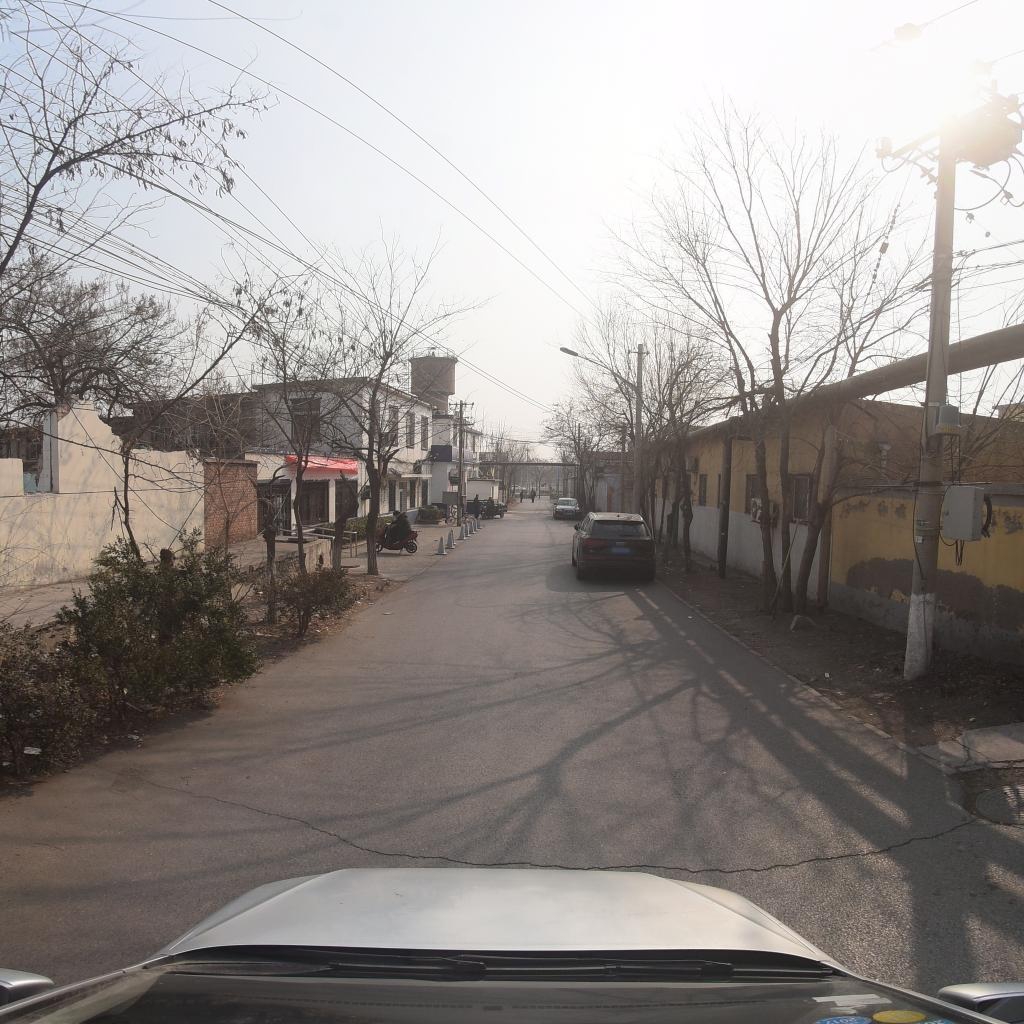
Region: Fengtai
Road damage annotations: manhole cover, transverse crack